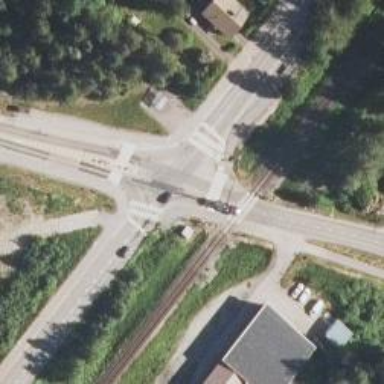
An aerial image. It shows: Railway crossing.